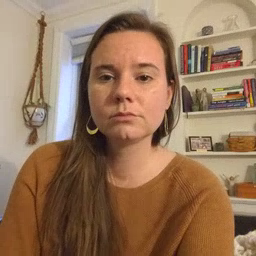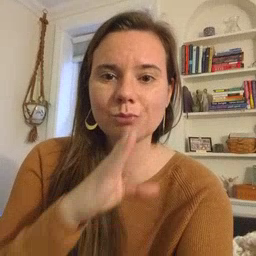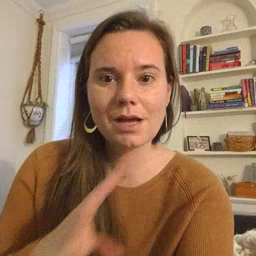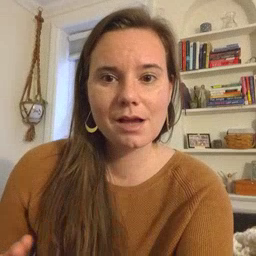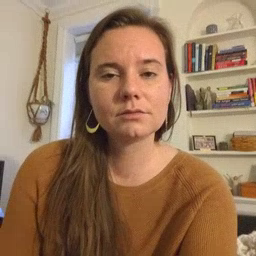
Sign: quiet